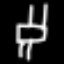
Label: chair